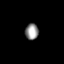
Tissue: prostate
Cell type: Fibroblasts
Senescence score: 0.804
Nuclear area (px): 211
Mean DAPI intensity: 144.919